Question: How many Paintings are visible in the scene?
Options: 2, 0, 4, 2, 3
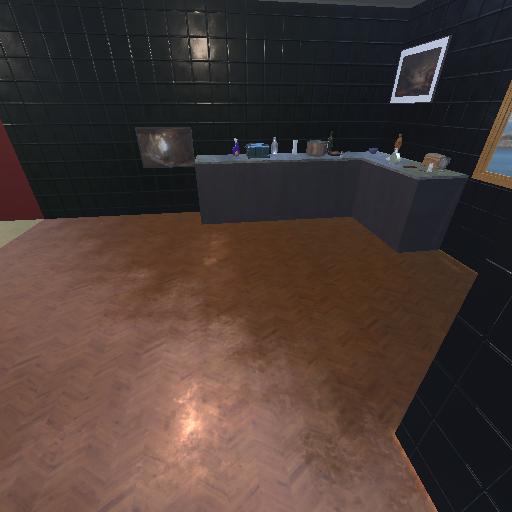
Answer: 2